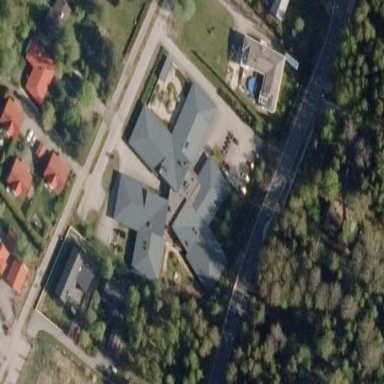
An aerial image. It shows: Nursing home with hipped roof.